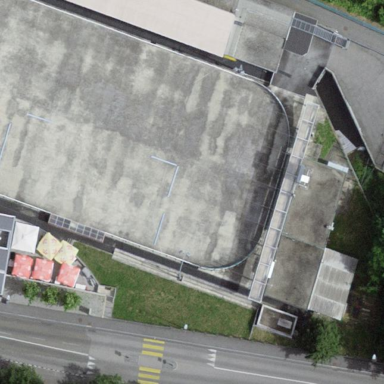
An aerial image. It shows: Stadium used for hockey matches.